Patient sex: M
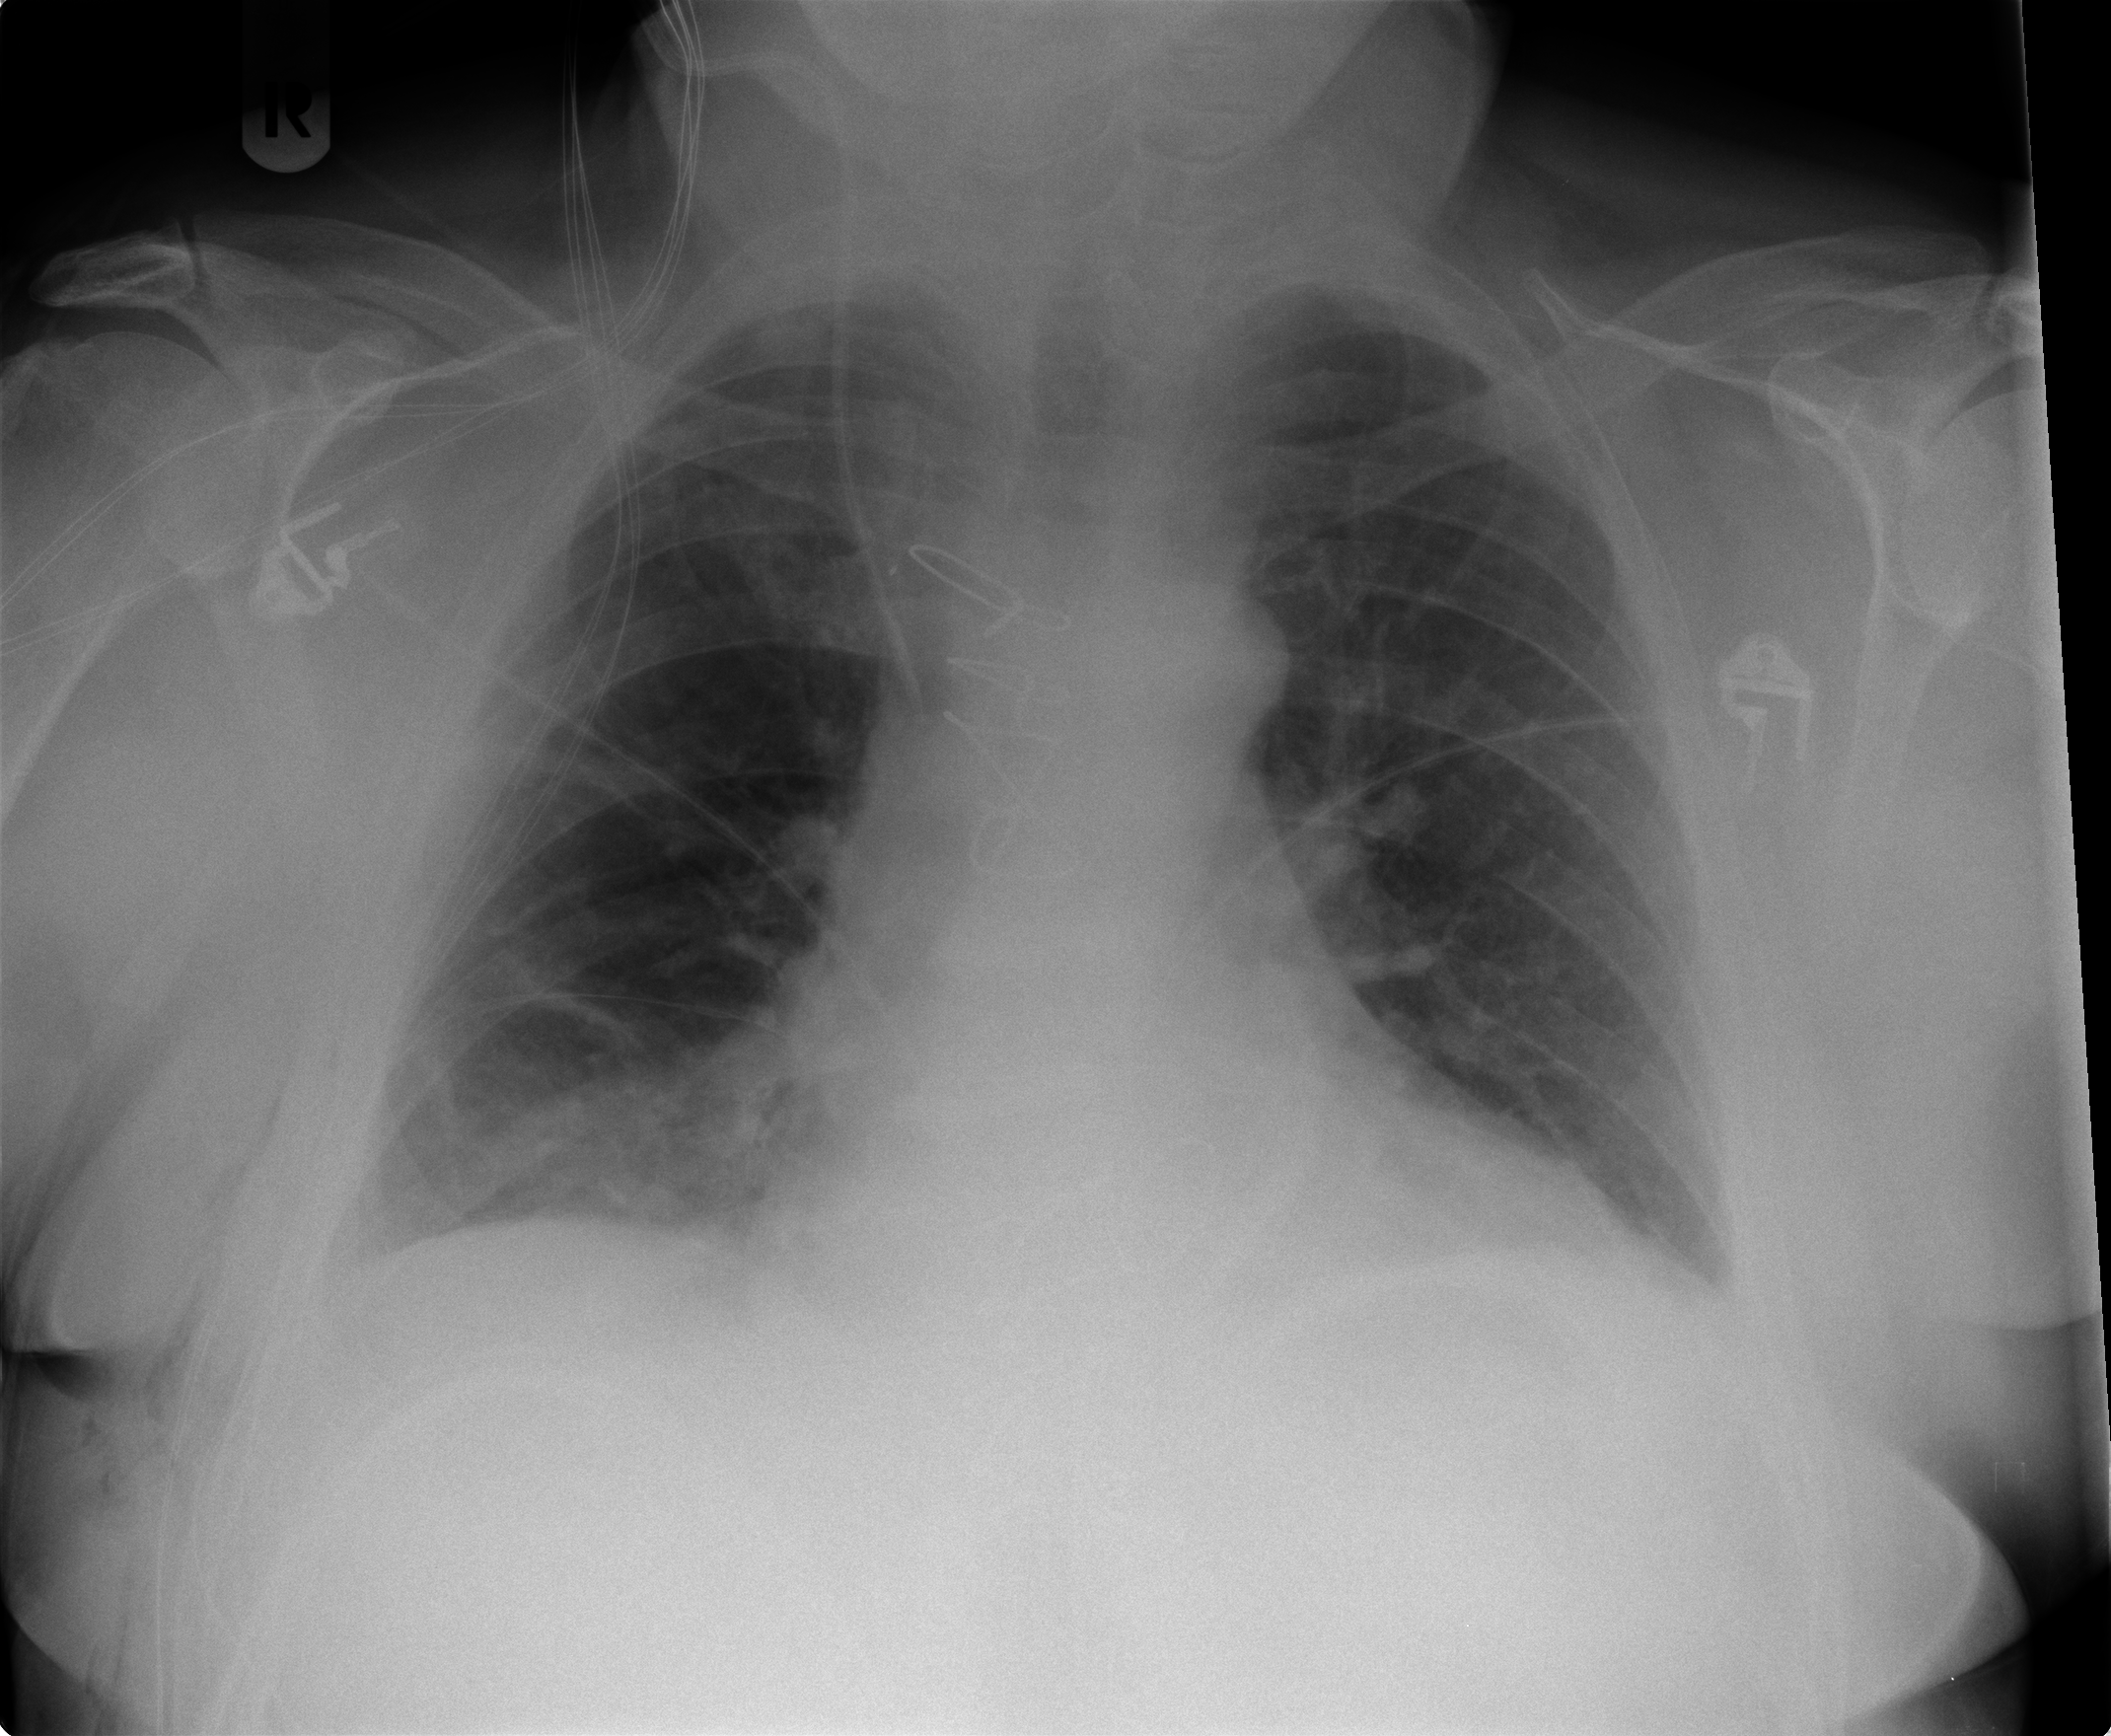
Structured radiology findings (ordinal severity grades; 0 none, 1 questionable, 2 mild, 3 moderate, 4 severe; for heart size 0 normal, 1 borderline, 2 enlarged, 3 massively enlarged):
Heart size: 2
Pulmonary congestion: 0
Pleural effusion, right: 0
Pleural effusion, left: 0
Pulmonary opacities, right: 0
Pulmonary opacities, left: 0
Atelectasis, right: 2
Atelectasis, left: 2